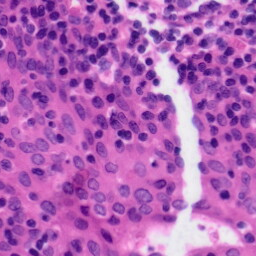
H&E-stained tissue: Tonsil